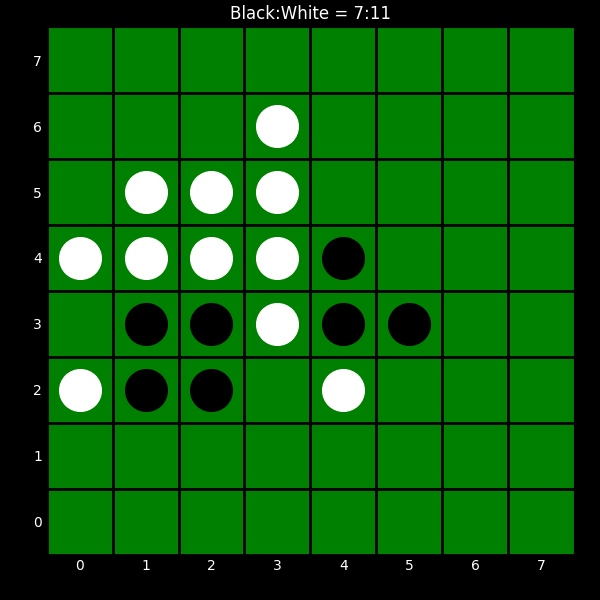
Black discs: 7
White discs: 11